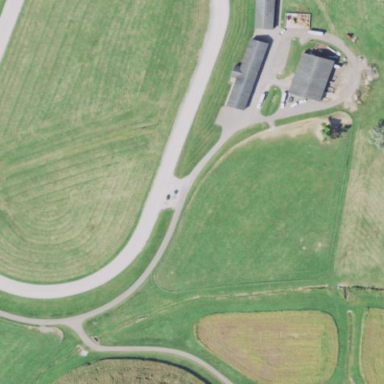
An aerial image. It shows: Bridleway.